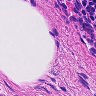
Metastatic tissue present: no